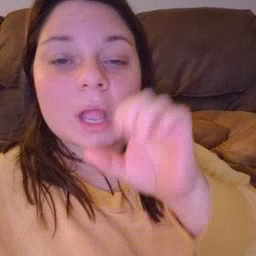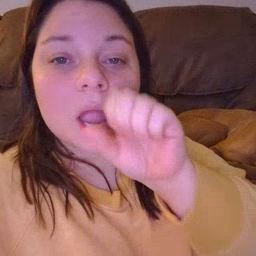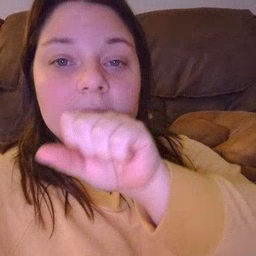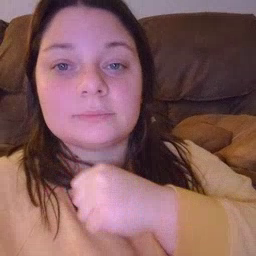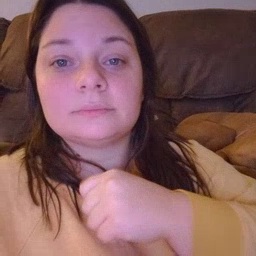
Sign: carrot